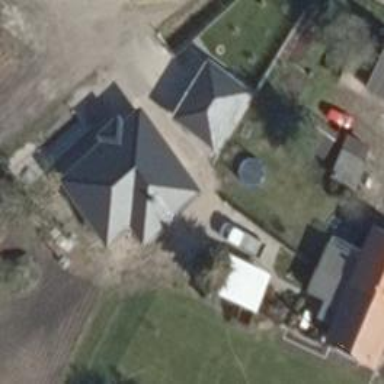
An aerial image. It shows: Detached building with hipped roof made of black roof tiles.